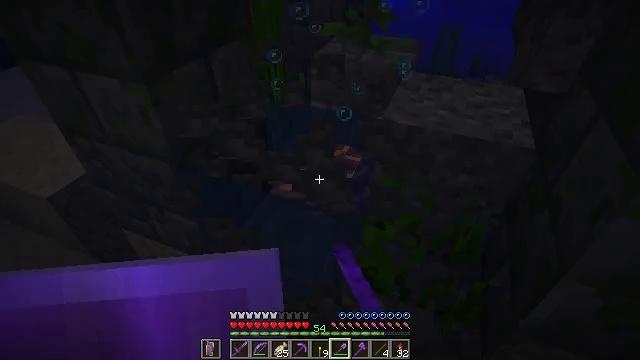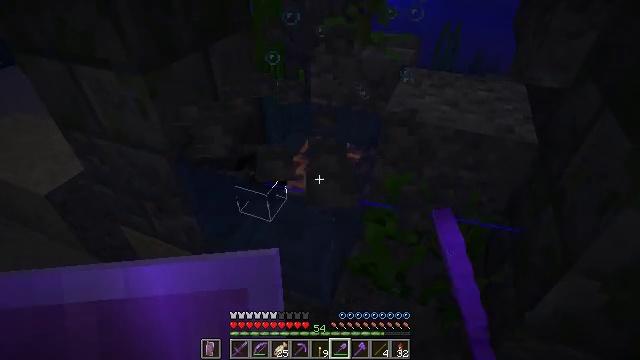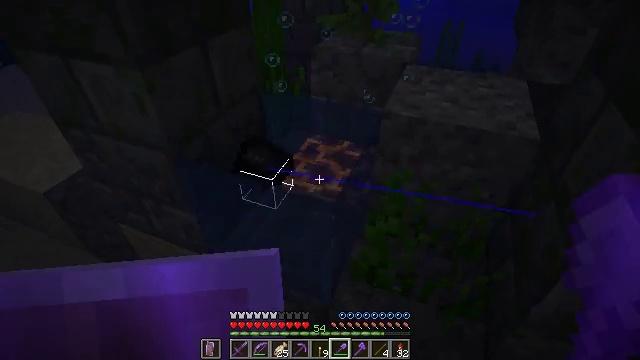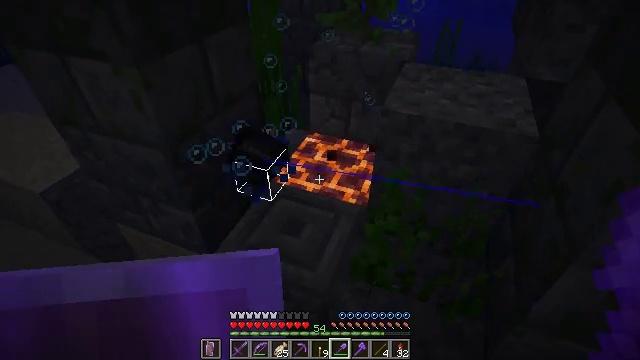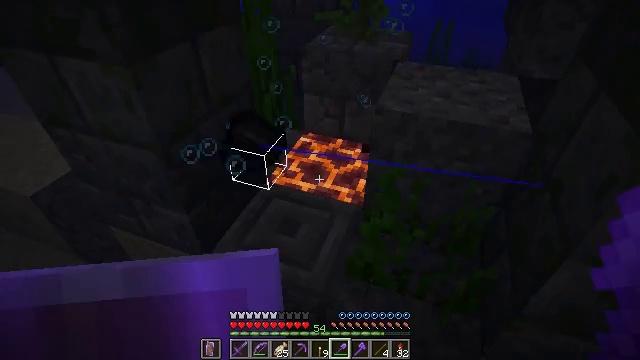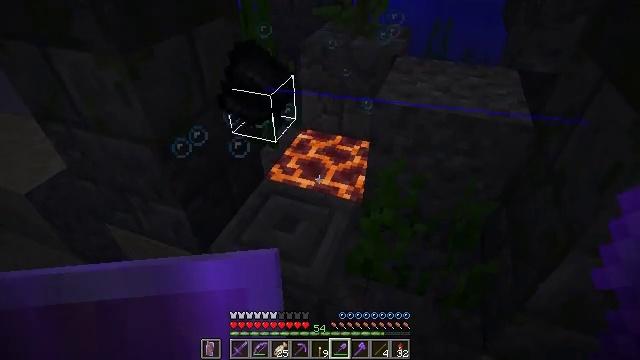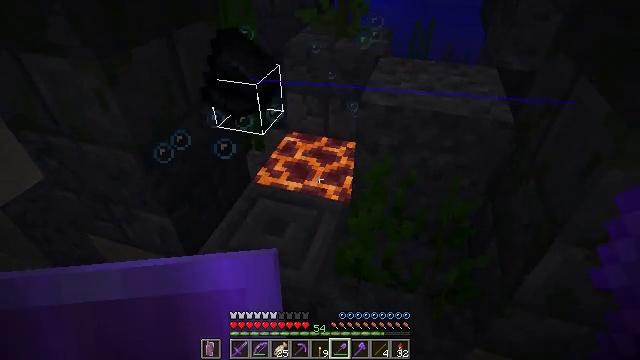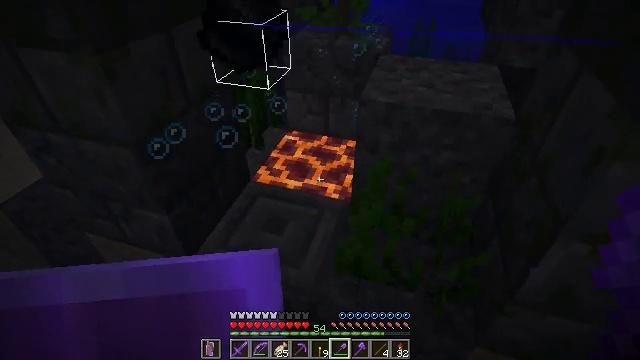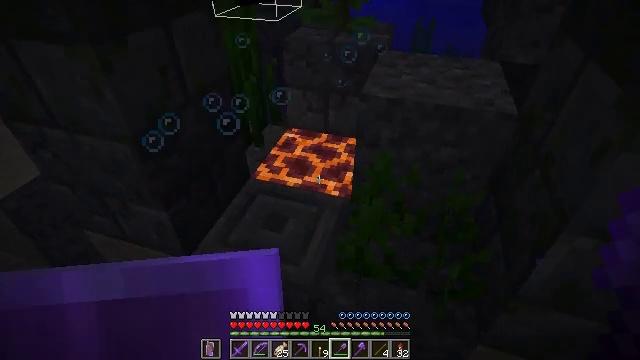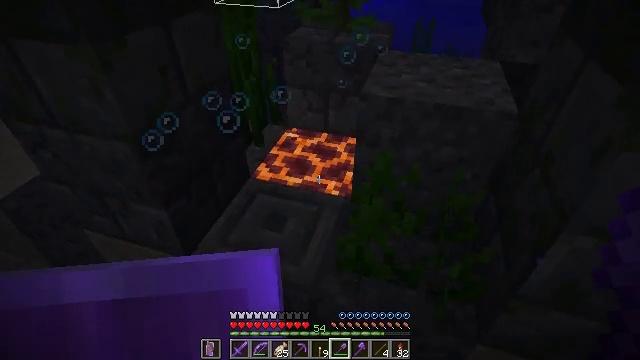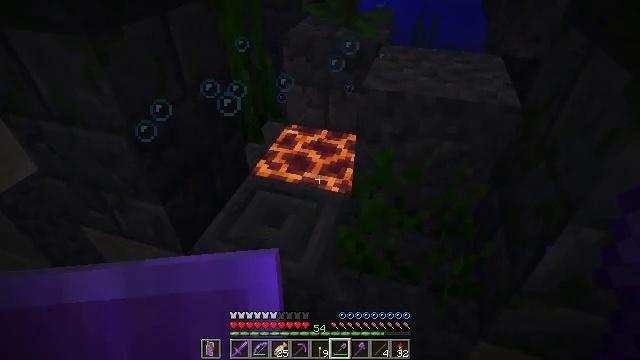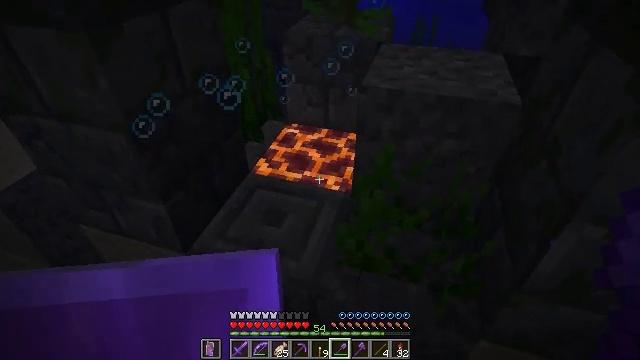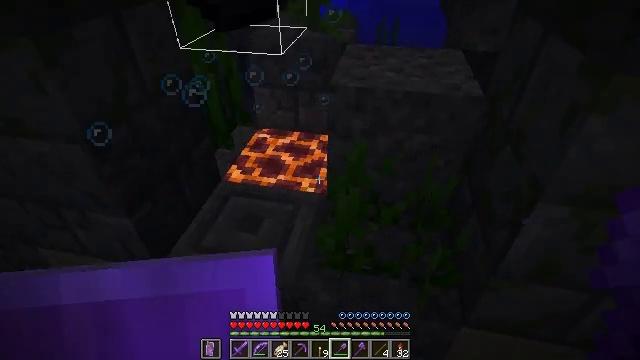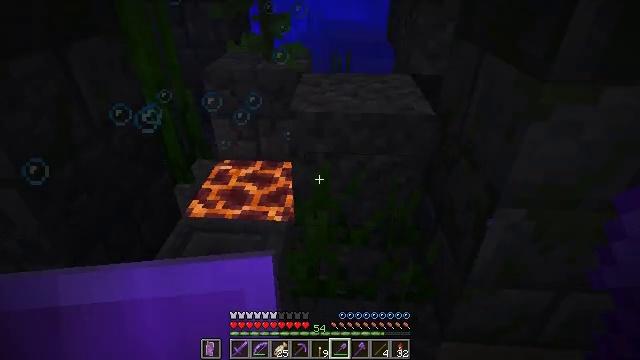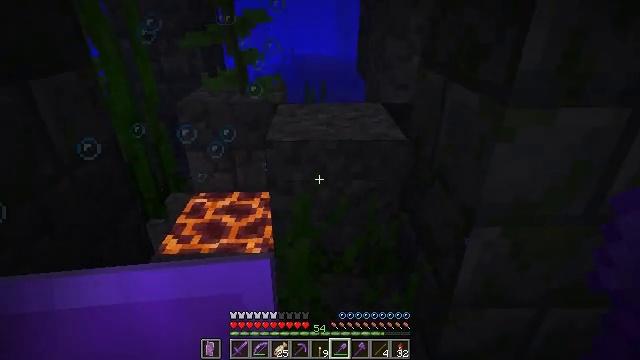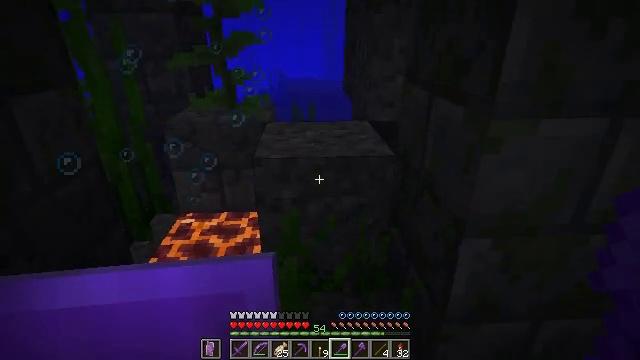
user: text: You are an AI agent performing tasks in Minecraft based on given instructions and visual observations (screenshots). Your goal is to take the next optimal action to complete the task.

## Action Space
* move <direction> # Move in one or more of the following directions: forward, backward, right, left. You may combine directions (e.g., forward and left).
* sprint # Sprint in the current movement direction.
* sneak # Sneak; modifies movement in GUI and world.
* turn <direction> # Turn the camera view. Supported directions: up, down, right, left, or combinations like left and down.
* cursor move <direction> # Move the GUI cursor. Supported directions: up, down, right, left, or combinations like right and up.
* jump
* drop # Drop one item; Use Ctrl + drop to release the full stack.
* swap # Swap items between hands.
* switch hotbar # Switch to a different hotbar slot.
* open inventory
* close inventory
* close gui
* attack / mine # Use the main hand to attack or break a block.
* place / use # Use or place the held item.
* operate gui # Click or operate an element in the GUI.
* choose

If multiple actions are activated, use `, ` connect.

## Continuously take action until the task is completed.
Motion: motion action
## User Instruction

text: Gather seagrass near the seafloor.
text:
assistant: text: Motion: no_op
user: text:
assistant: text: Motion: no_op
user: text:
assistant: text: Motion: no_op
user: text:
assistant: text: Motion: turn right
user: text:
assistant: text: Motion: no_op
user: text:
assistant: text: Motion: turn right
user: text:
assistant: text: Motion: no_op
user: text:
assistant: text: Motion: no_op
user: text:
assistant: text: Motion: no_op
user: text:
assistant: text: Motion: no_op
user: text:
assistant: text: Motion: no_op
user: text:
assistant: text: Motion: turn right
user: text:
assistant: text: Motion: turn right and up
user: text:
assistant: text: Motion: turn right and up
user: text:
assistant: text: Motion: turn right and up, attack / mine
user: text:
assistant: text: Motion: attack / mine
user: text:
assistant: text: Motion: attack / mine
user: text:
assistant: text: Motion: turn down, attack / mine
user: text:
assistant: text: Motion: turn down, attack / mine
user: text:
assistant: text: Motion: turn down, attack / mine
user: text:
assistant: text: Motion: attack / mine
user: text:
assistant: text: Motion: attack / mine
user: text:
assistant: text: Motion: attack / mine
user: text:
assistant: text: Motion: attack / mine